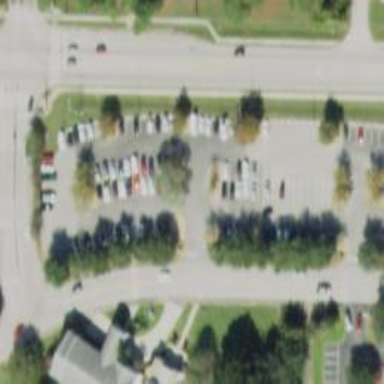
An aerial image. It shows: Parking area.